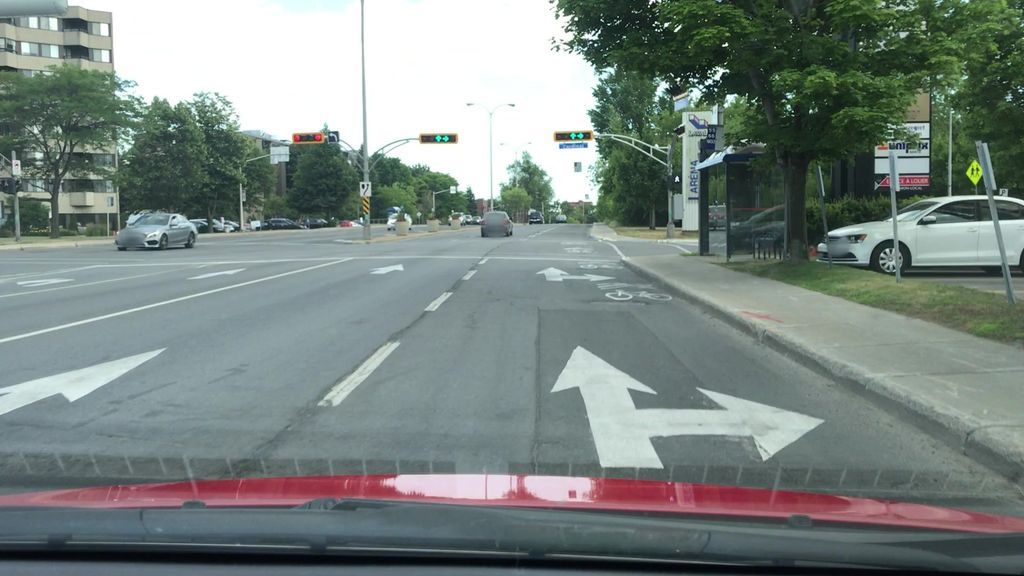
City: montreal